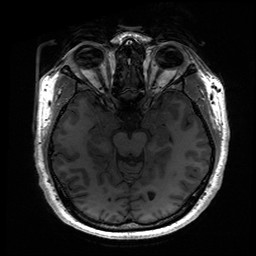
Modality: T1w
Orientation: coronal